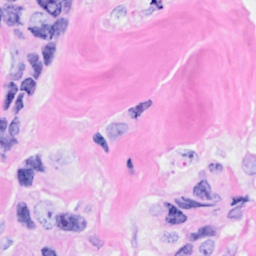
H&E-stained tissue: Breast